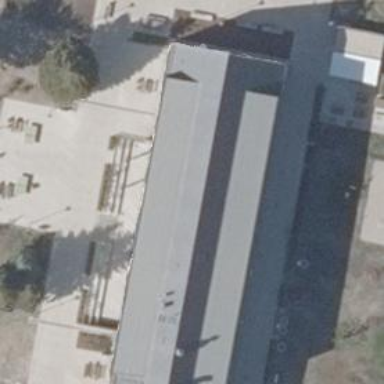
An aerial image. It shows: School.